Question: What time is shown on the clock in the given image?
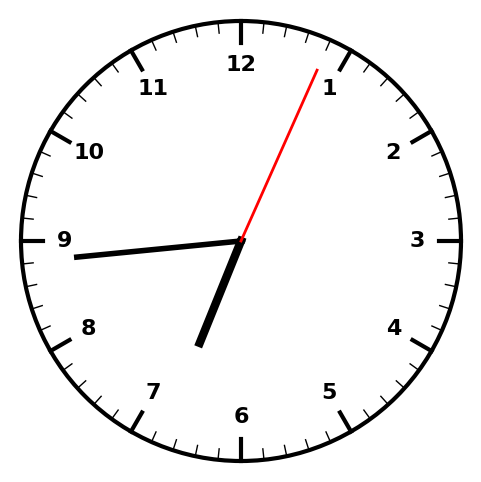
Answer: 06:44:04